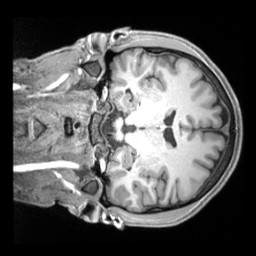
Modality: T1w
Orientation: coronal
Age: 23
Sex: female
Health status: ill
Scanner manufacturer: siemens
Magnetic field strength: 3 T
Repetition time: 2.2 s
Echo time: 0.00218 s